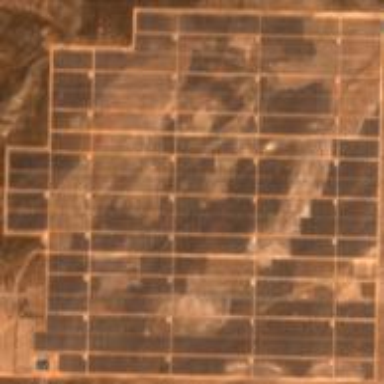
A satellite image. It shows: Solar power plant.